RGB frame:
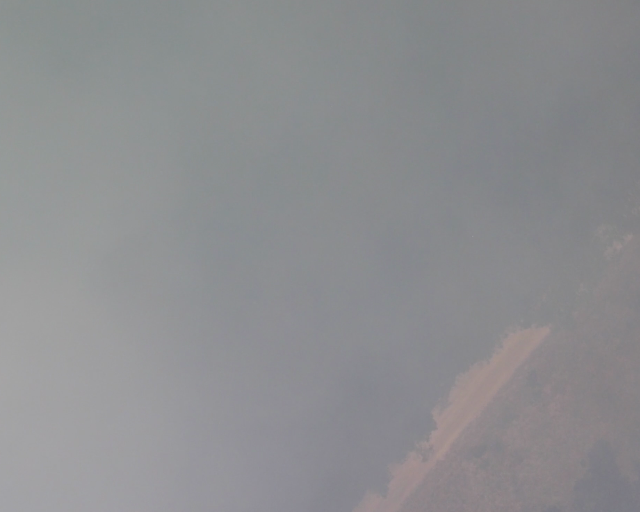
Thermal frame:
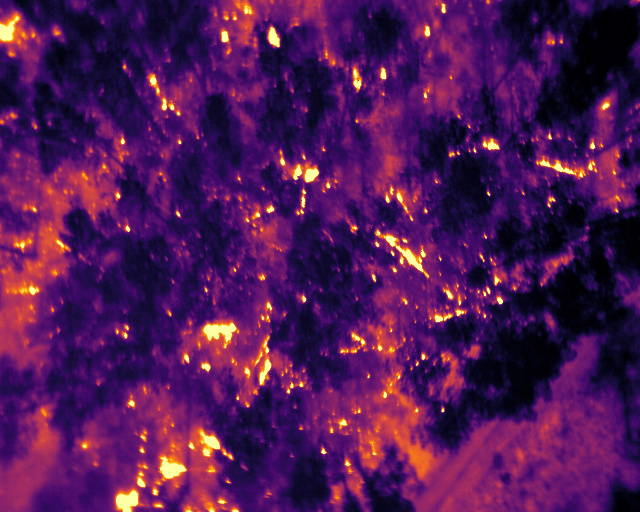
Captured: 2026-02-27 02:41:29
Pixels at or above 80 °C: 1144 (fraction of frame: 0.003491)